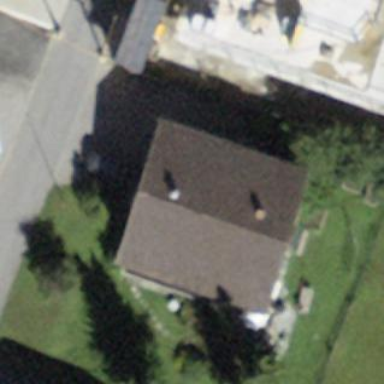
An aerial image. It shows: Building with tiled roof.